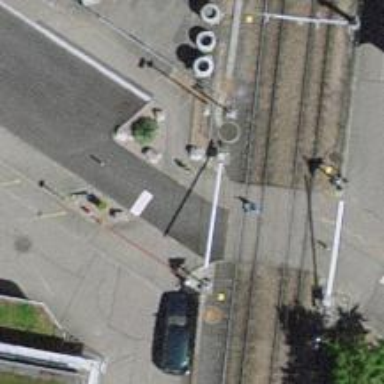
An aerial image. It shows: Bollard barrier.